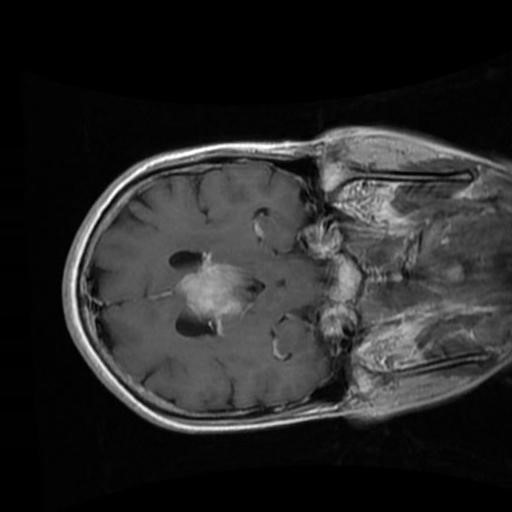
Label: brain_menin